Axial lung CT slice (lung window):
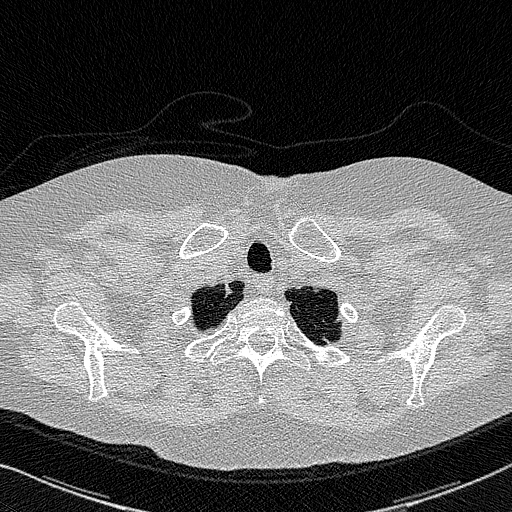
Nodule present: no